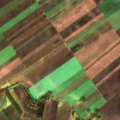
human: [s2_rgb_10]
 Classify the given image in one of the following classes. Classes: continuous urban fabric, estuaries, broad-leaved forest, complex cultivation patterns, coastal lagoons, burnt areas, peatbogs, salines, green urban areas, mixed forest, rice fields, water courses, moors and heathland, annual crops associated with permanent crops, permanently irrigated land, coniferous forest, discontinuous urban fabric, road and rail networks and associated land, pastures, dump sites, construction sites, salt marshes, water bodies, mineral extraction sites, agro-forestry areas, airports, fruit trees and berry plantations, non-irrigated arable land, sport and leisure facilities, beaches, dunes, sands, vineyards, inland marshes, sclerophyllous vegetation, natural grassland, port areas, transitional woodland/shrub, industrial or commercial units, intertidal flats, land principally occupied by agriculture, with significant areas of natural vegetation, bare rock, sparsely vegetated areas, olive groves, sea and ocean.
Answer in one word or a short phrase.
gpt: non-irrigated arable land, land principally occupied by agriculture, with significant areas of natural vegetation